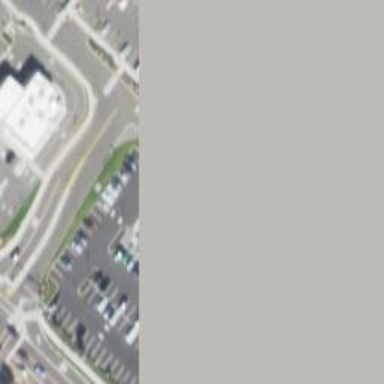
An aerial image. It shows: Building that houses supermarket.